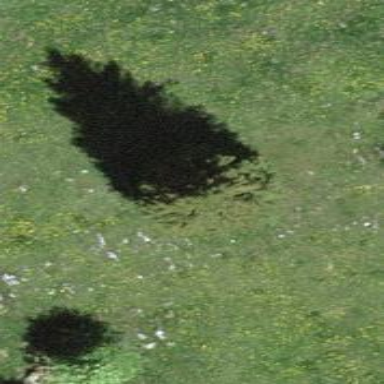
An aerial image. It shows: Single tag "natural: tree."